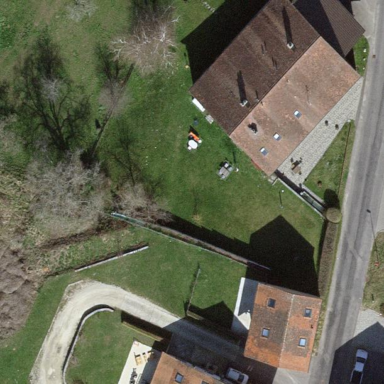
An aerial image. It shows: Detached building.